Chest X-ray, AP view. Patient: 38 years old, sex F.
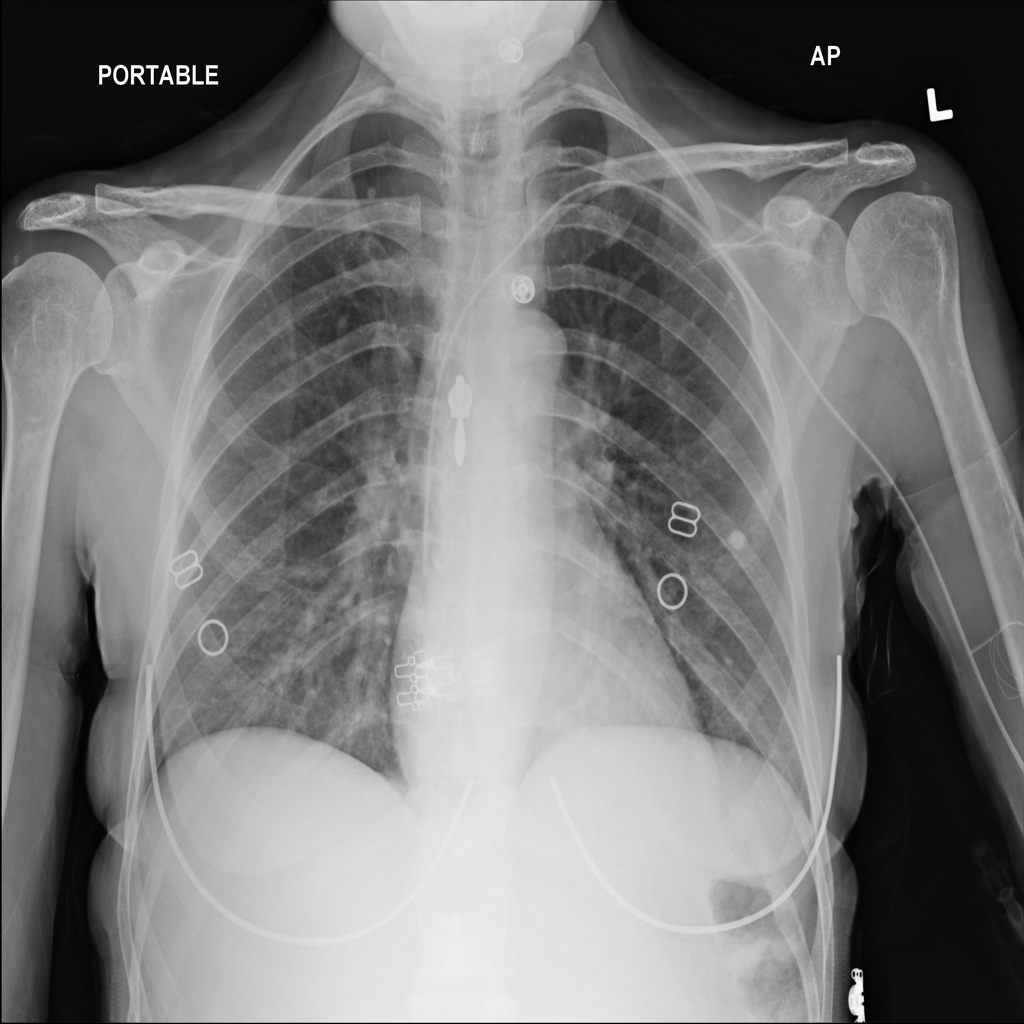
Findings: Infiltration